Aerial crown-view tile of a tropical tree (Barro Colorado Island, Panama), acquired 20250317:
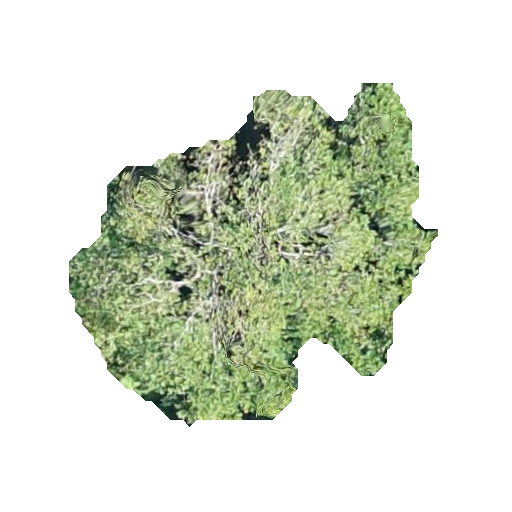
Species: Simarouba amara
GBIF accepted scientific name: Simarouba amara
Crown area: 123.538 m²